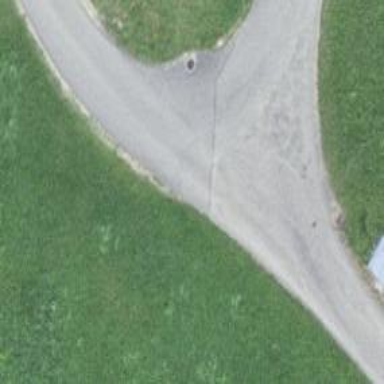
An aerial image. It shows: Well-maintained track road of grade 1.